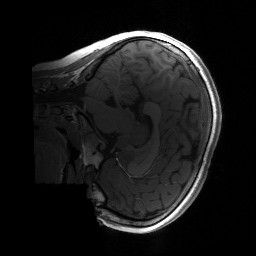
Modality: T1w
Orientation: sagittal
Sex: female
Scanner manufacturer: siemens
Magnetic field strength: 3 T
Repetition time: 1.9 s
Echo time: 0.00243 s